A scalogram of one vibration snapshot from a rotating bearing is shown, computed with a continuous wavelet transform. Determine the bearing's health state. Answer with exactly one of: normal, inner_race, outer_race, ball.
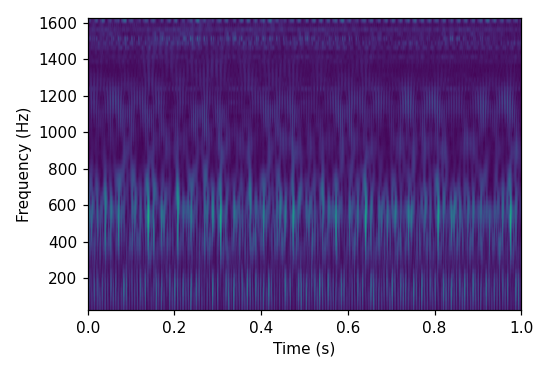
Answer: inner_race